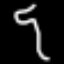
Label: squiggle